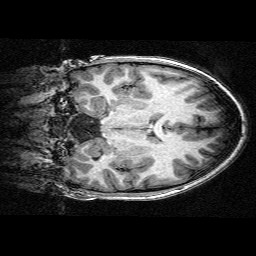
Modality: T1w
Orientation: coronal
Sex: female
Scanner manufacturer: siemens
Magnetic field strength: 3 T
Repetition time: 2.3 s
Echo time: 0.00336 s